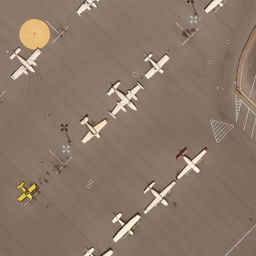
Label: airplane